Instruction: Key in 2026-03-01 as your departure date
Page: home
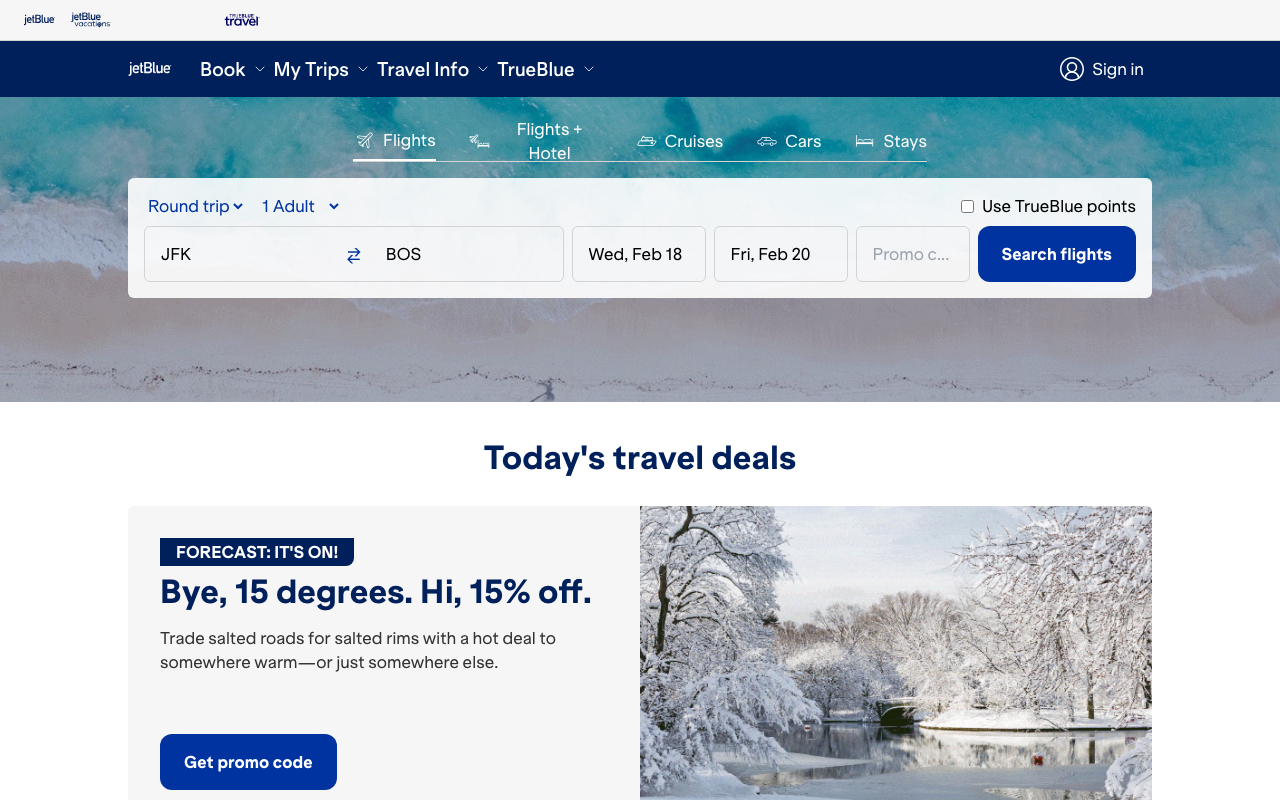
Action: type